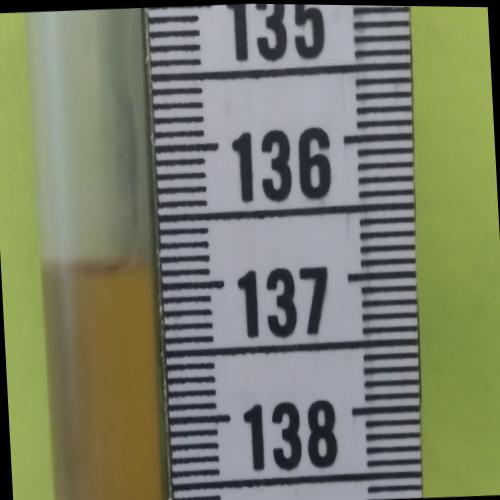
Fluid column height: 136.8 cm